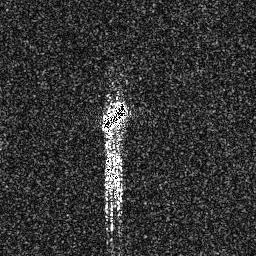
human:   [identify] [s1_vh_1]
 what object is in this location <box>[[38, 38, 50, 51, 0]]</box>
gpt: <ref>1 medium ship at the center</ref>